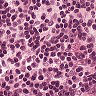
Metastatic tissue present: no